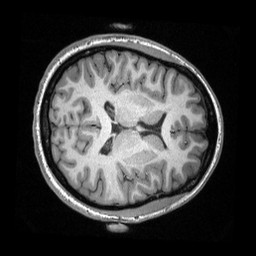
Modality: T1w
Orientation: axial
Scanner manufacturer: siemens
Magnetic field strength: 3 T
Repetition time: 2.3 s
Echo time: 0.00308 s